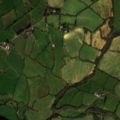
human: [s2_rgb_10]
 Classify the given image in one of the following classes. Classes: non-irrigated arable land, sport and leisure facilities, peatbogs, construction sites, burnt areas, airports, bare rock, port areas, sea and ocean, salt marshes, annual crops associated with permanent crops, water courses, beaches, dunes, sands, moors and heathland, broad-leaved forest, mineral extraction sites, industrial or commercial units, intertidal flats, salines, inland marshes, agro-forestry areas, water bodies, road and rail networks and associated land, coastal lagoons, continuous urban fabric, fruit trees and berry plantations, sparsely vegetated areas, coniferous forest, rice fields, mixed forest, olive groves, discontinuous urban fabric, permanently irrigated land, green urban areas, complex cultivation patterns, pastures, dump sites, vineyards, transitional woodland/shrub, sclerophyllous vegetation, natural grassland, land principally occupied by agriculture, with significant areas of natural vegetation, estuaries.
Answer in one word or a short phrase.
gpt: pastures